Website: crate-barrel
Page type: customer-info-address
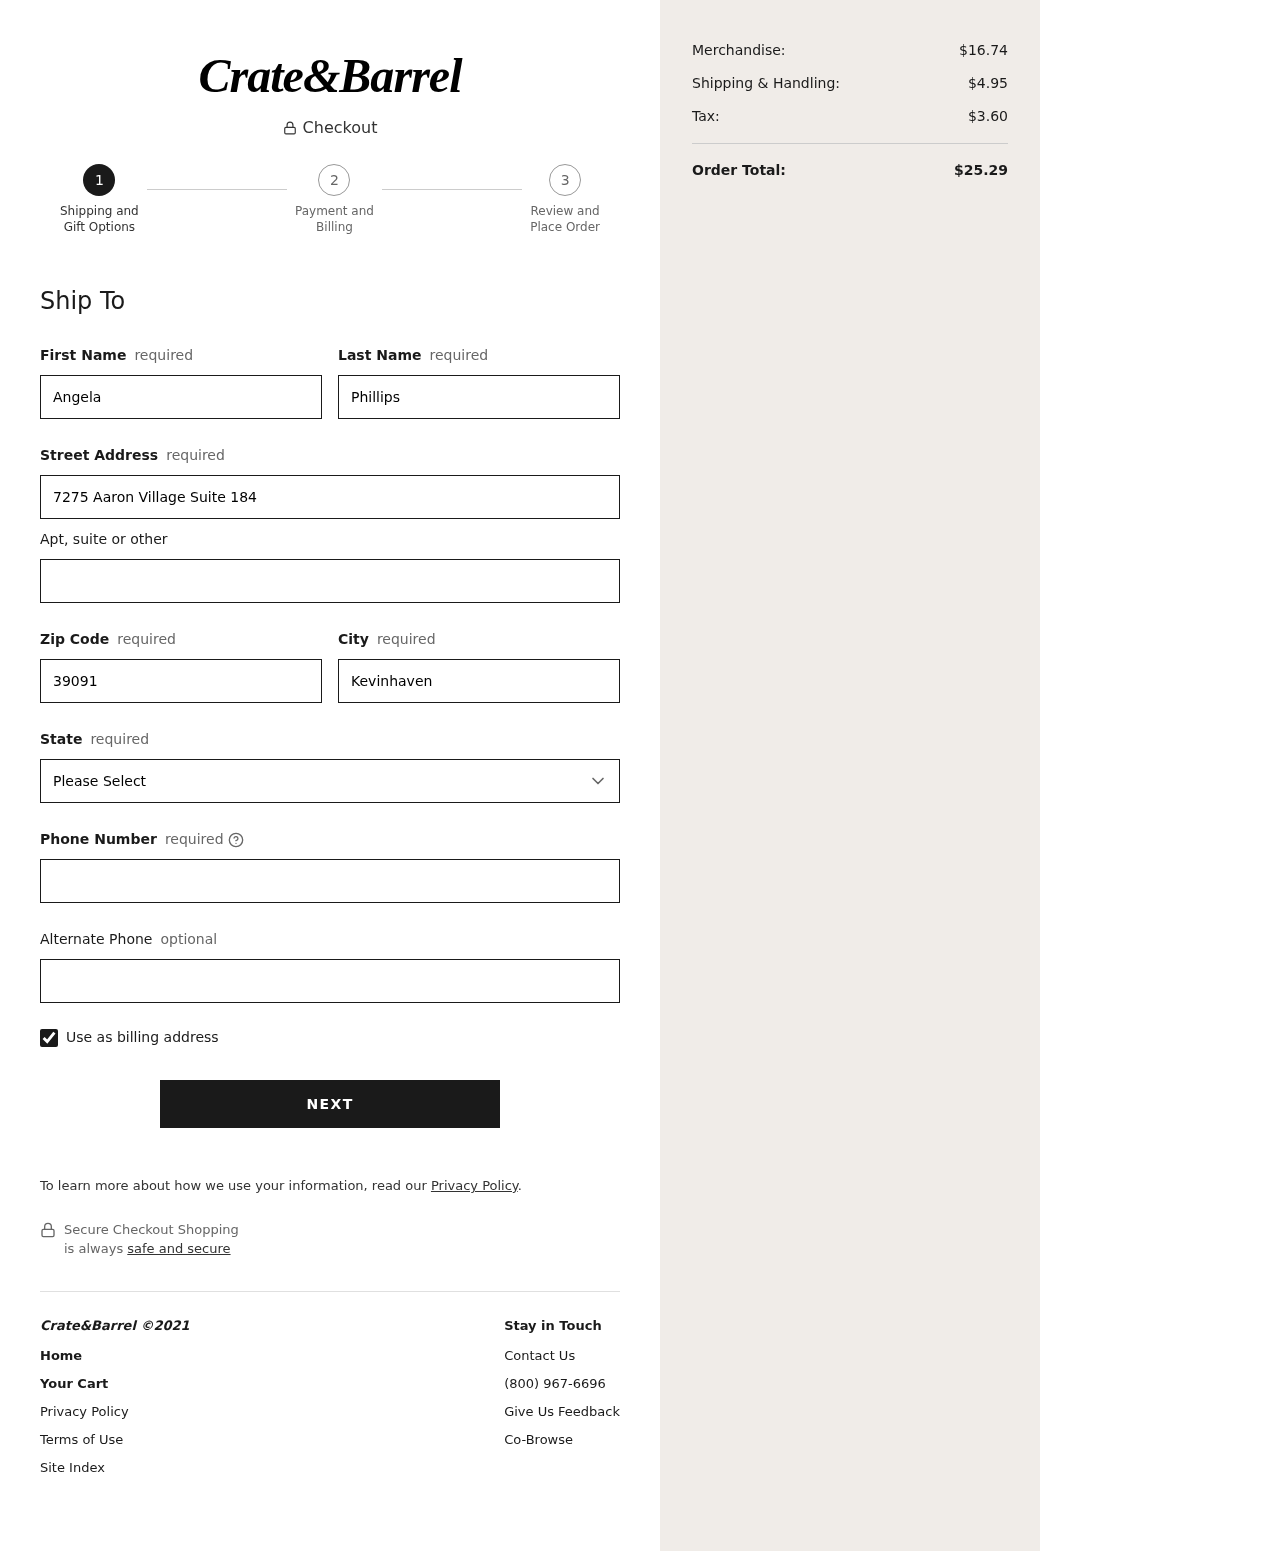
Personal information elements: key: PII_STATE
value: Texas
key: PII_FIRSTNAME
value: Angela
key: PII_LASTNAME
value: Phillips
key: PII_STREET
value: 7275 Aaron Village Suite 184
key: PII_POSTCODE
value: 39091
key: PII_CITY
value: Kevinhaven
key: PII_PHONE
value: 2027966298
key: PII_PHONE_ALT
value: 7404170190
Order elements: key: ORDER_SUBTOTAL
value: $16.74
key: ORDER_SHIPPING_COST
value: $4.95
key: ORDER_TAX
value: $3.60
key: ORDER_TOTAL
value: $25.29